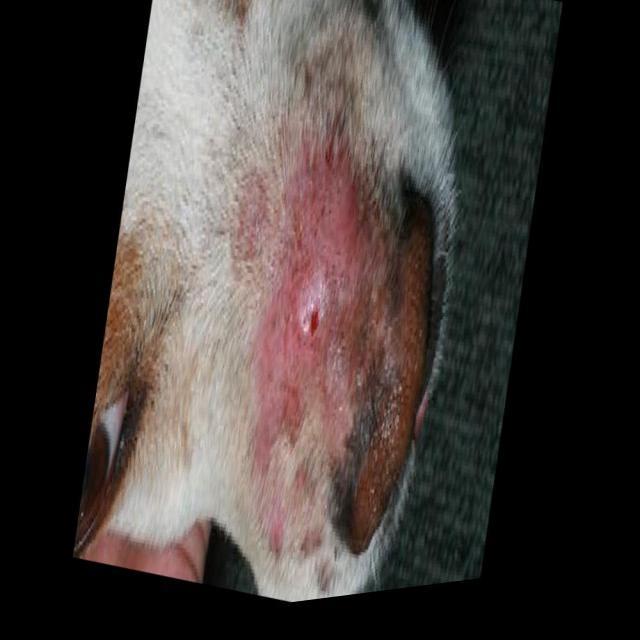
Canine ringworm (Dermatophytosis) — fungal infection caused by Microsporum or Trichophyton. Presents with circular alopecia, scaling, crusting, and broken hairs.